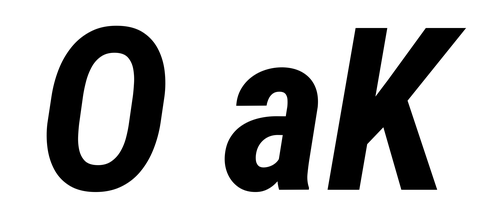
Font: Roboto-Italic_Condensed_Bold_Italic